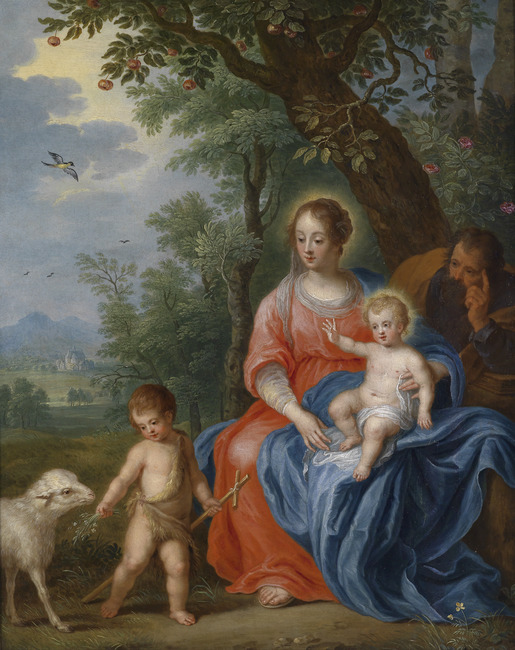
Title: The Holy Family with John the Baptist as a child in a landscape
Artist: Pieter van Avont
Earliest date: 1616
Latest date: 1652
Genre: painting
Iconography: cattle
Keywords: Holy Family, saint, child, crosier (with a small flag), lamb, landscape (genre)